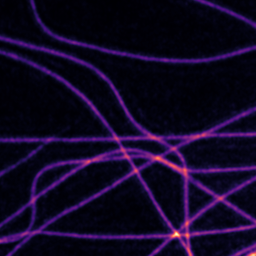
Label: Super-resolution Microtubules image